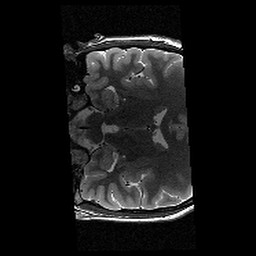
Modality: T2w
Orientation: coronal
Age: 13
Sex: female
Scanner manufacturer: siemens
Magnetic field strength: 3 T
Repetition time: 8.46 s
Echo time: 0.067 s